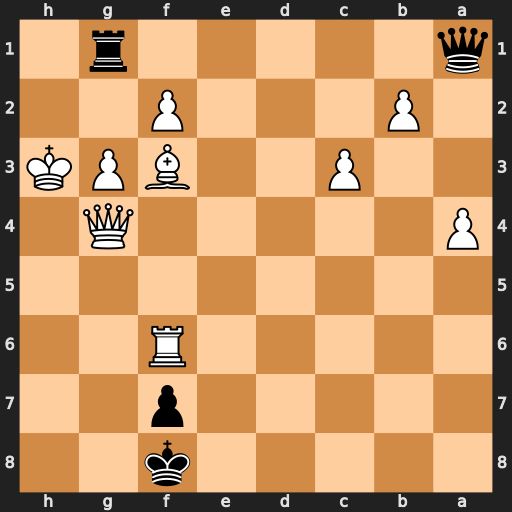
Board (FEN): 5k2/5p2/5R2/8/P5Q1/2P2BPK/1P3P2/q5r1
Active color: b
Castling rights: -
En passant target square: -
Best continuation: Rh1+ Bxh1 Qxh1#